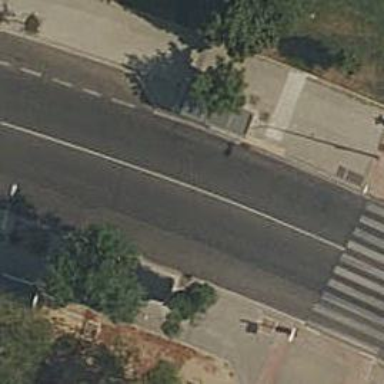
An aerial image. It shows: Public transport stop position.